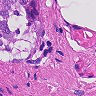
Metastatic tissue present: yes